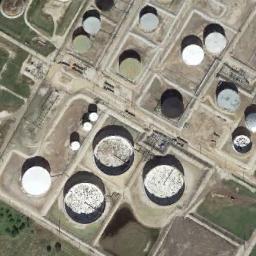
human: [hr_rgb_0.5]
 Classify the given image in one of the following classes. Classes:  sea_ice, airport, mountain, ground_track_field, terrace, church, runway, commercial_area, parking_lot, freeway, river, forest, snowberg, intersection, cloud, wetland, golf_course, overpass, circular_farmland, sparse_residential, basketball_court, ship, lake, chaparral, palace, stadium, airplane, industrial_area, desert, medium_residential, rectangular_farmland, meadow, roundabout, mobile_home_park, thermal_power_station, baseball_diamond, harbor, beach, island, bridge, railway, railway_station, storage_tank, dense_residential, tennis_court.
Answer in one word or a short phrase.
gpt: storage_tank